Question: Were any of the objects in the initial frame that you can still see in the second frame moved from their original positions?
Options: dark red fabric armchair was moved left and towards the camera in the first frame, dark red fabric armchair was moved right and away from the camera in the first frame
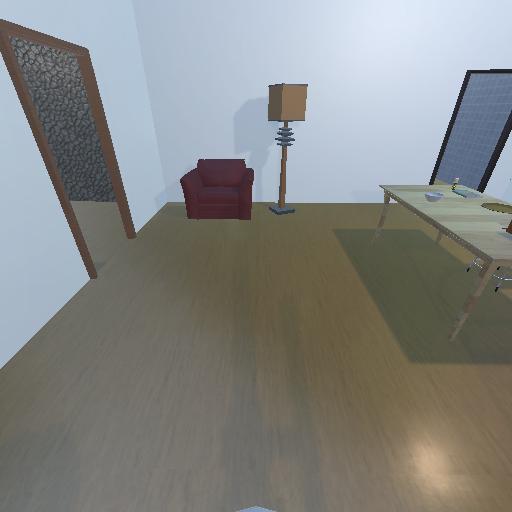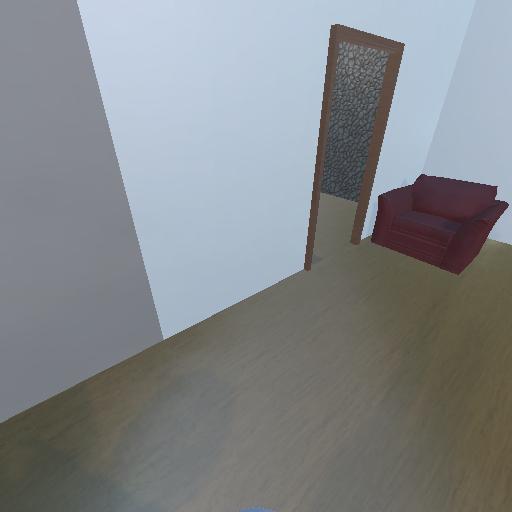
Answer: dark red fabric armchair was moved left and towards the camera in the first frame